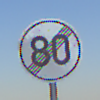
Verkehrszeichen: EndeGeschwindigkeit80
Umgebung: Outdoor, Nature
Tageszeit: MorningAfternoon
Wetter: Clear
Licht: Natural
Jahreszeit: NotSpecified
Kontrast: HighContrast